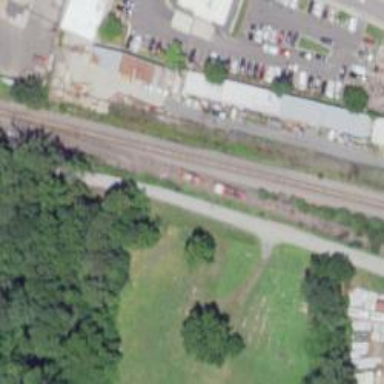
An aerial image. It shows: Railway spur service.